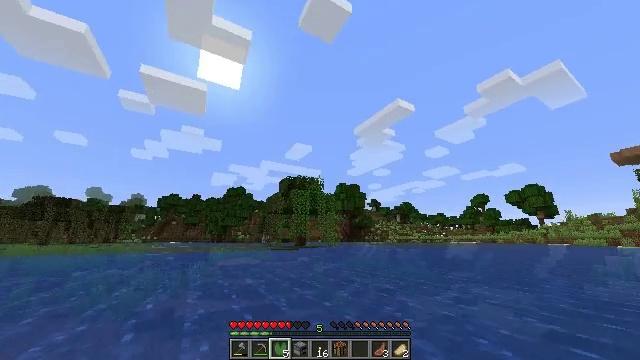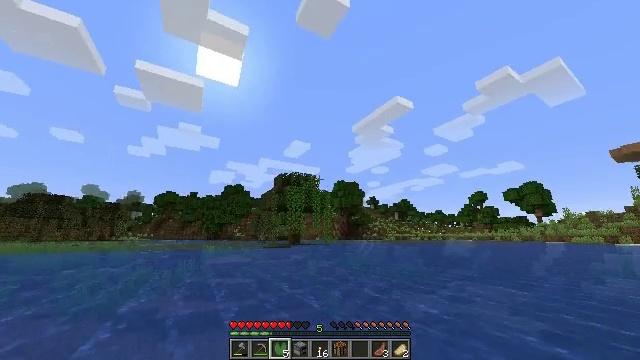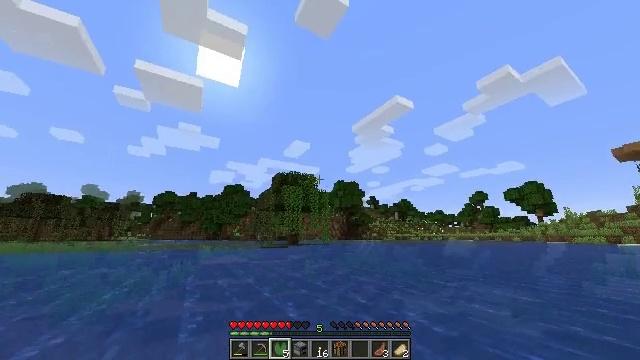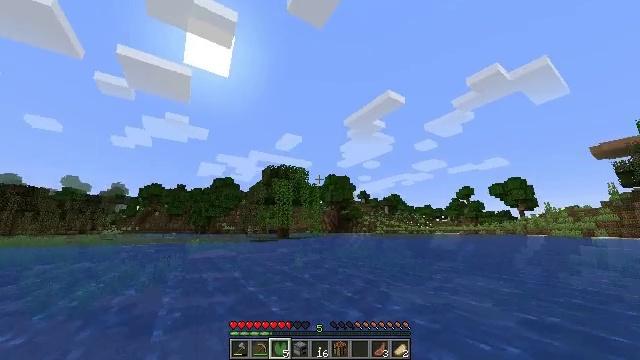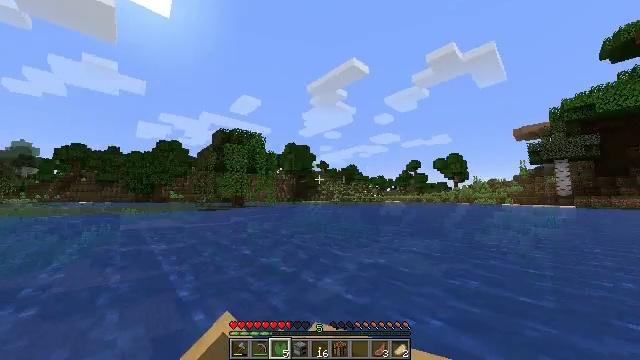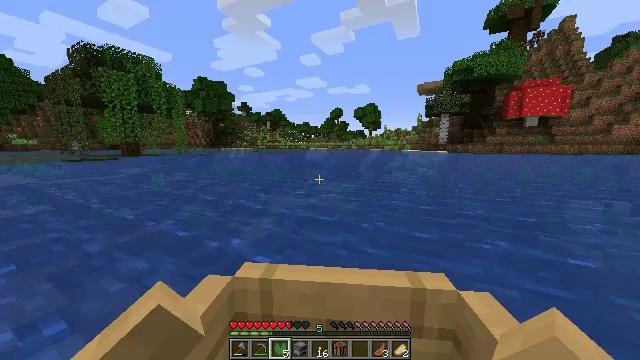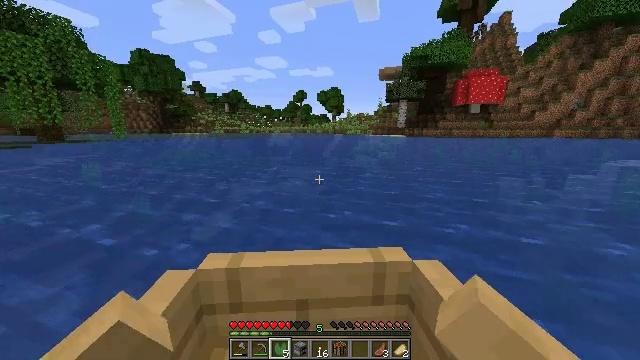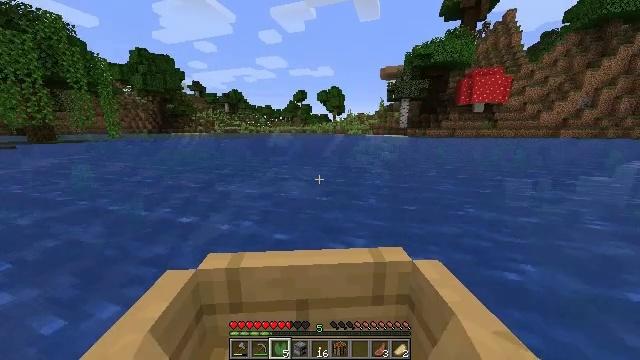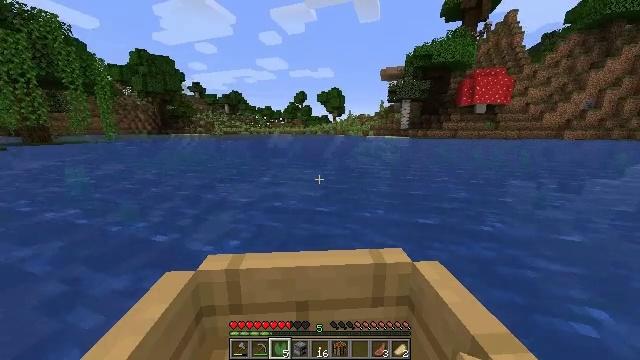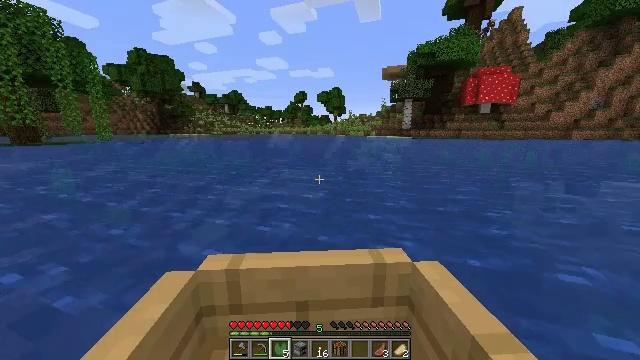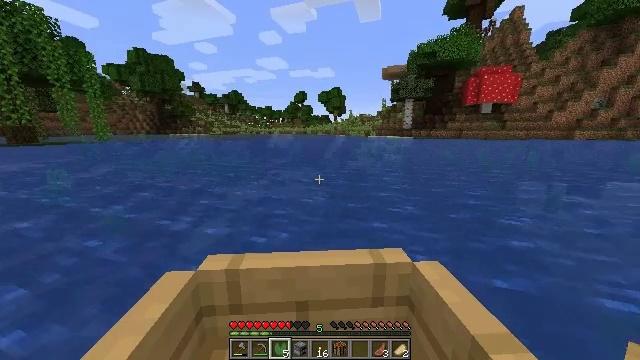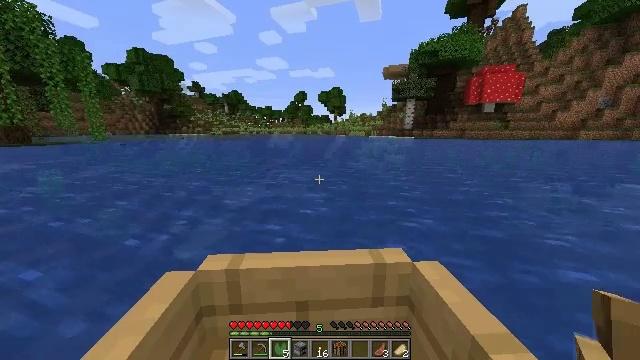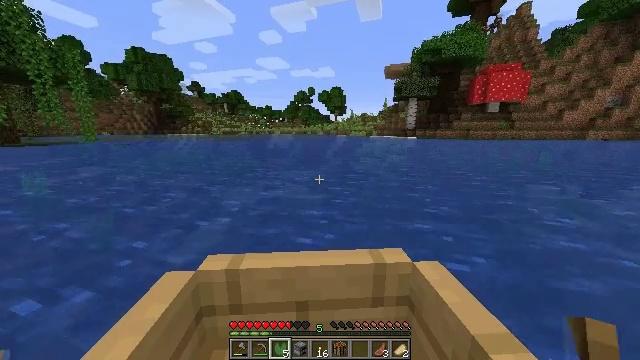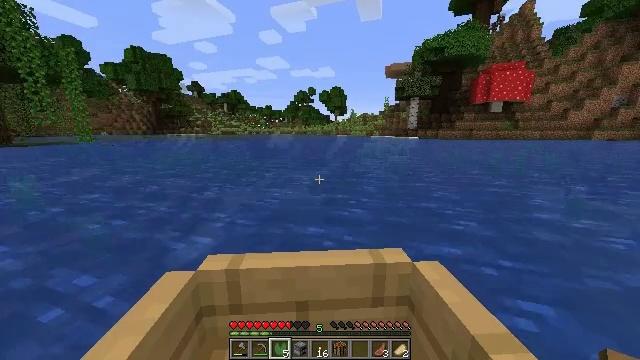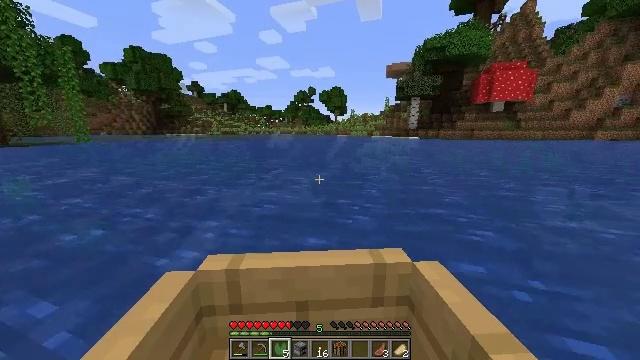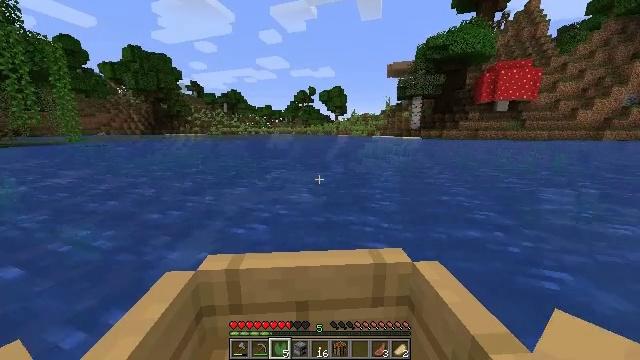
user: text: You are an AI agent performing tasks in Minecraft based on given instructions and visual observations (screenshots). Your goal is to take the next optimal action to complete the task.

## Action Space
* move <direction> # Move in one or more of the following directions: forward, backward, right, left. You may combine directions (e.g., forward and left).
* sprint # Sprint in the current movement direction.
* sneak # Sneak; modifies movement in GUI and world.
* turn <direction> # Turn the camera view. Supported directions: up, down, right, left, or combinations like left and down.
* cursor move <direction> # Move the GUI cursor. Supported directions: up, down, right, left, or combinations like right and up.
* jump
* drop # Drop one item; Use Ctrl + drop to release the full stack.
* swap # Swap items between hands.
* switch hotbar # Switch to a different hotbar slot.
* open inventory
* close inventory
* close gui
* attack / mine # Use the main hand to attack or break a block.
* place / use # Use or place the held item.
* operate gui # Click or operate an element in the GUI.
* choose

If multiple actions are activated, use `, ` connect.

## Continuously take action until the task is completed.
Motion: motion action
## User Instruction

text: Remove a lily pad from the inventory.
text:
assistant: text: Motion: move forward
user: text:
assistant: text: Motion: move forward
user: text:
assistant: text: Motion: move forward, turn right and down
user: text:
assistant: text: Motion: move forward, turn right and down
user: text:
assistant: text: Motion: move forward, turn right and down
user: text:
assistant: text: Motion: move forward, turn right and down
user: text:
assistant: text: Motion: move forward
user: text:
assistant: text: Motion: move forward
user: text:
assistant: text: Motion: move forward
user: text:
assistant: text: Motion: move forward
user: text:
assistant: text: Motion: move forward
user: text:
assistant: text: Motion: move forward
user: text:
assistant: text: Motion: move forward
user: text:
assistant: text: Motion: move forward
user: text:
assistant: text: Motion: move forward
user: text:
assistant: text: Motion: move forward
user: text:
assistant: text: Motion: move forward
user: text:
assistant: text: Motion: move forward
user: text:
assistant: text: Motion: move forward
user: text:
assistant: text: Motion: move forward
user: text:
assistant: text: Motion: move forward
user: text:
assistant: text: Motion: move forward
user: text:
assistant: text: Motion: move forward
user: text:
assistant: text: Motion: move forward
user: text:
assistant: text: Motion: move forward
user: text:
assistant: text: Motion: move forward
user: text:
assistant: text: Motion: move forward
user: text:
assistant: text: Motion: move forward
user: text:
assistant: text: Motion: move forward
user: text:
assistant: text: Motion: move forward